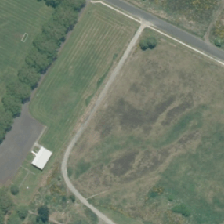
Land cover: shortrotation_cropland